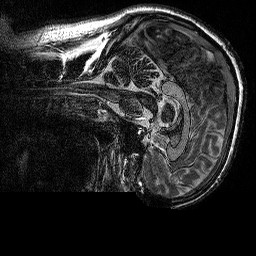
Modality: MP2RAGE
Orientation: sagittal
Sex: male
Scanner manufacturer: siemens
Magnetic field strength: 3 T
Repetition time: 5 s
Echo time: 0.00292 s